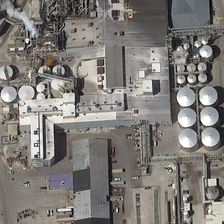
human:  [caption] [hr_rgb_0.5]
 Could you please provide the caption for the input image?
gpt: many storage tanks are in a factory .

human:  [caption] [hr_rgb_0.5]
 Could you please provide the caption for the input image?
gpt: many storage tanks are in a factory .

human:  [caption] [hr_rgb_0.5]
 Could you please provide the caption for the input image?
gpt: many storage tanks are in a factory .

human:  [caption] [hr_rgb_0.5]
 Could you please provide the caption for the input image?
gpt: many storage tanks are in a factory .

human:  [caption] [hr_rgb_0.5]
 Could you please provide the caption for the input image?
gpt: many storage tanks are in a factory .